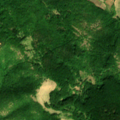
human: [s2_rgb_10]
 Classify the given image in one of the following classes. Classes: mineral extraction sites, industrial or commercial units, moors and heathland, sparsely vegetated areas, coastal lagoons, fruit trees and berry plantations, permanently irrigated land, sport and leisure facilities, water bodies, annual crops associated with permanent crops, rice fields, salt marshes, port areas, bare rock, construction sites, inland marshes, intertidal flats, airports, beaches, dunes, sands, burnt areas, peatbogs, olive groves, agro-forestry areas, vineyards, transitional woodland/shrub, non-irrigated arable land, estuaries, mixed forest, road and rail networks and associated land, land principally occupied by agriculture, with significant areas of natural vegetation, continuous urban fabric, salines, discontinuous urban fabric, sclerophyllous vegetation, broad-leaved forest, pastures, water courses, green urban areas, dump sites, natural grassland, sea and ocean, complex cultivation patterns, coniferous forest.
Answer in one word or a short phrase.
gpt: complex cultivation patterns, broad-leaved forest, transitional woodland/shrub